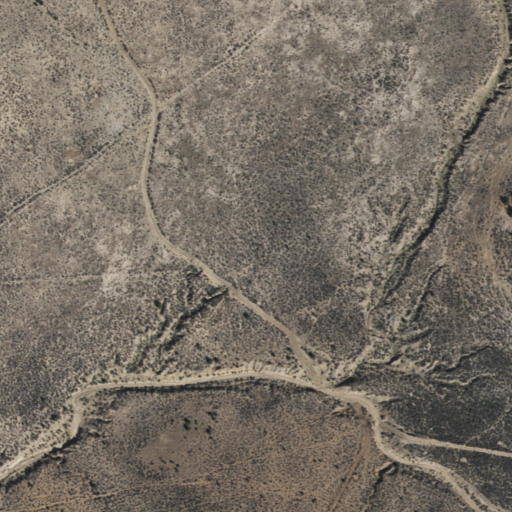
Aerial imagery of valley in Arizona named Mesa Trail Valley containing shrub and grassland